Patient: sex F, age 46
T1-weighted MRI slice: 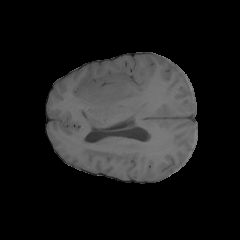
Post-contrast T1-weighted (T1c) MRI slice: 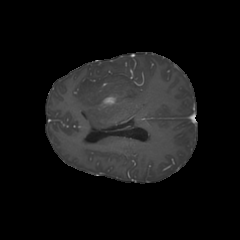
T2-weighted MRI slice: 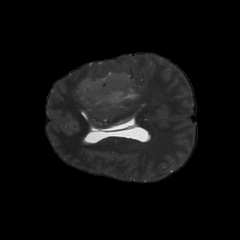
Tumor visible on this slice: yes
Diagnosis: Glioblastoma, IDH-wildtype
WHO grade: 4